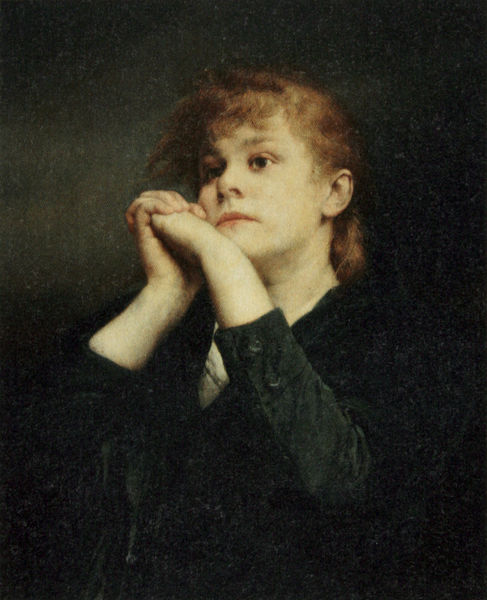
Titel: Die Bitte
Künstler: Gabriel von Max
Standort: Regensburg
Institution: Kunstforum Ostdeutsche Galerie
Schlagwörter: blau, dunkel, gemälde, haut, mann, rubens, schatten, weiß, grün, mädchen, sitzen, ausschnitt, braun, degas, finger, frau, frisur, geste, haar, hell, hintergrund, kleid, licht, mund, nase, ohr, orange, schwarz, stirn, blick, rot, blond, hemd, jung, arme, augen, barock, blass, falten, gesicht, kleidung, mensch, rembrandt, ärmel, bild, bildnis, hals, hände, portrait, porträt, öl, wind, figur, haare, mantel, kind, kinn, knopf, kontrast, lippen, locken, ohren, renaissance, traurig, düster, gefaltet, ernst, deutsch, junge, verträumt, knöpfe, rothaarig, knabe, traum, beten, gebet, halbprofil, mädschen, böcklin, espressionismus, betend, bitten, neuzeit, hände gefaltet, betne, gefalten, faltem, hoffen, inkarnt, versonnenheit